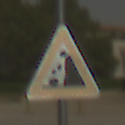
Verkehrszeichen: SteinschlagRechts
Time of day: MorningAfternoon
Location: Outdoor (Suburban)
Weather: Clear
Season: NotSpecified
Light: Natural